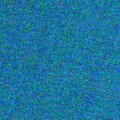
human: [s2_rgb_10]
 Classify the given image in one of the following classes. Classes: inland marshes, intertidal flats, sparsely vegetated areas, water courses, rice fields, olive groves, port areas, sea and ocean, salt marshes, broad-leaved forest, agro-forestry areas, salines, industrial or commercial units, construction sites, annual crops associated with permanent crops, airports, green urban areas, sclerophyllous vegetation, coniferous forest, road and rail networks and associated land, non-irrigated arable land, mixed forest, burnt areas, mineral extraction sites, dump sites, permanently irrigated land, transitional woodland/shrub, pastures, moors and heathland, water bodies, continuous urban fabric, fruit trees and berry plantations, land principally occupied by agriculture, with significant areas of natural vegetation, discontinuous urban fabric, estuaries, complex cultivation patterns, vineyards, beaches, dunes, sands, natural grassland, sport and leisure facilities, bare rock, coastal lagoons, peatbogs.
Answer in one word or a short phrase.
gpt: sea and ocean